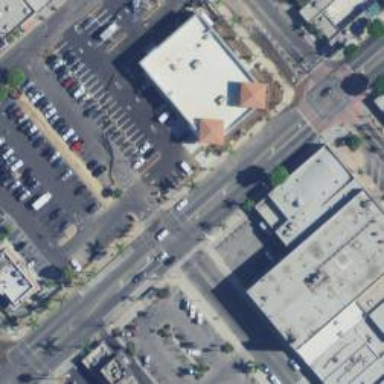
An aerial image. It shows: Retail building.